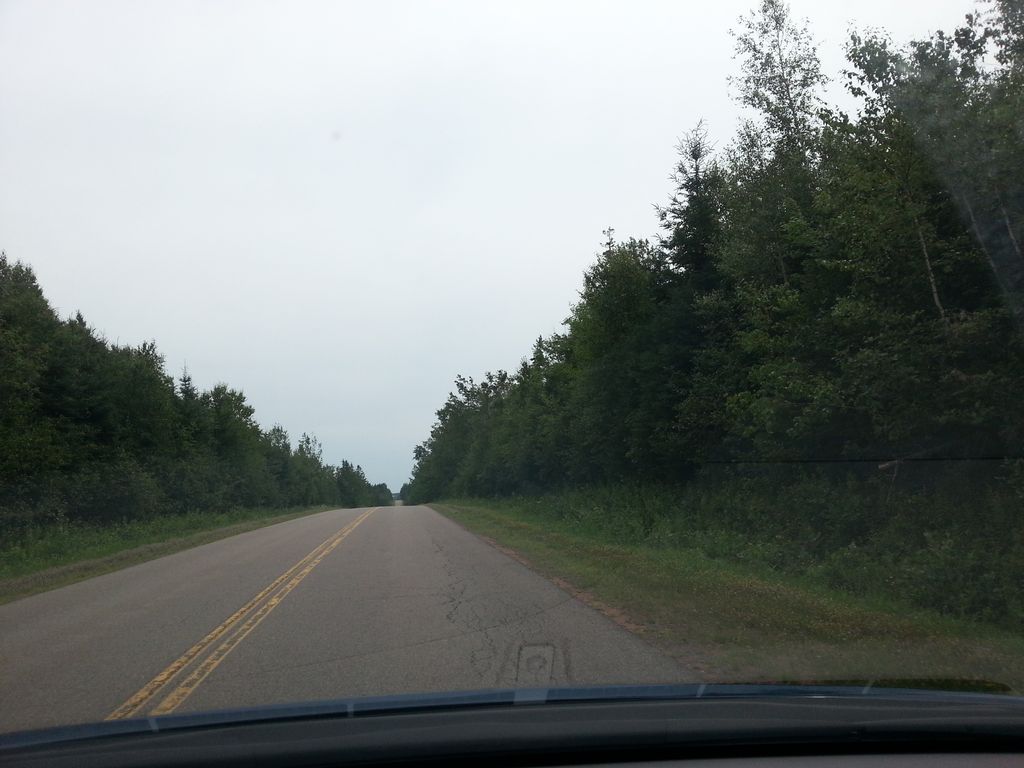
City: charlottetown